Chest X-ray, PA view. Patient: 34 years old, sex M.
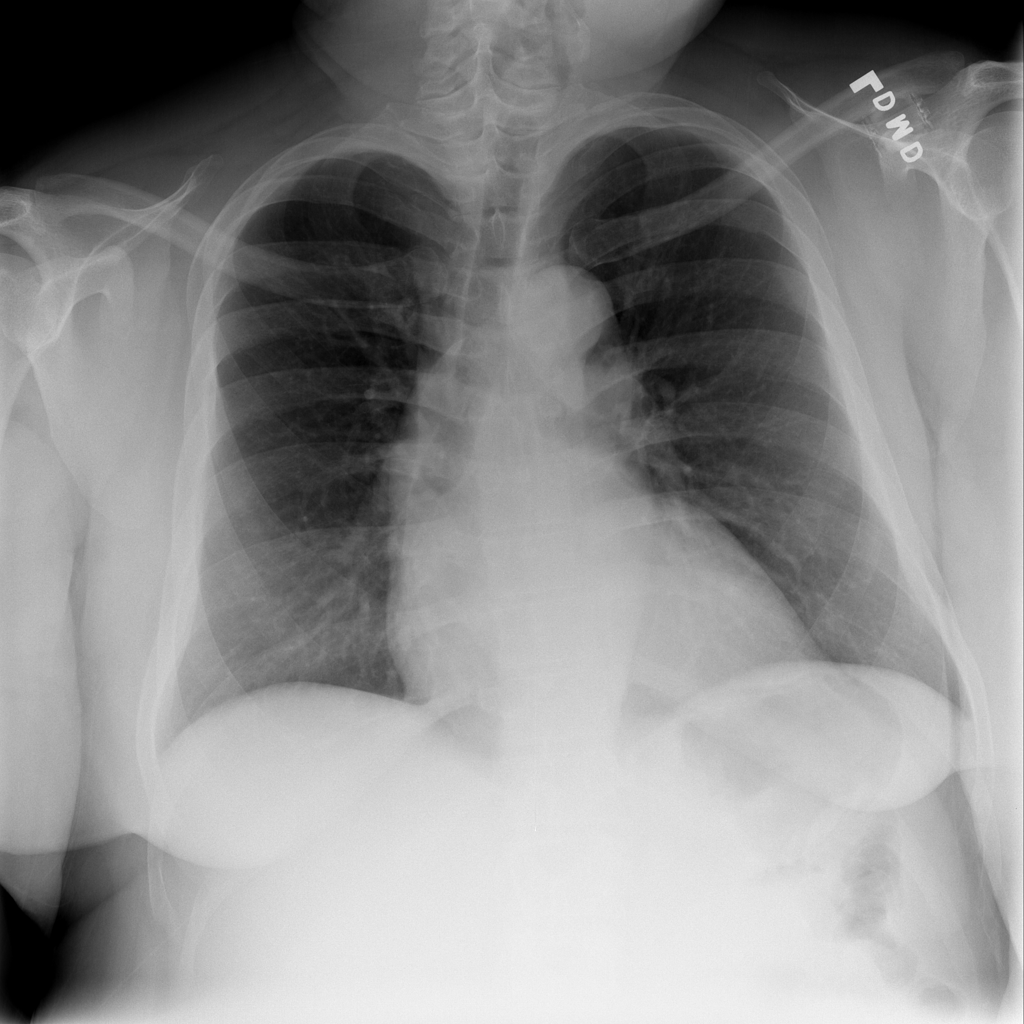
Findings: No Finding